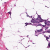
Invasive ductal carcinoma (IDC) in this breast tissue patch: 0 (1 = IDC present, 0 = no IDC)